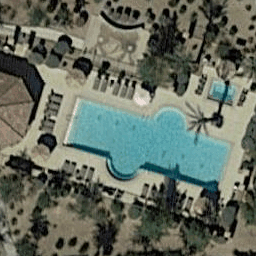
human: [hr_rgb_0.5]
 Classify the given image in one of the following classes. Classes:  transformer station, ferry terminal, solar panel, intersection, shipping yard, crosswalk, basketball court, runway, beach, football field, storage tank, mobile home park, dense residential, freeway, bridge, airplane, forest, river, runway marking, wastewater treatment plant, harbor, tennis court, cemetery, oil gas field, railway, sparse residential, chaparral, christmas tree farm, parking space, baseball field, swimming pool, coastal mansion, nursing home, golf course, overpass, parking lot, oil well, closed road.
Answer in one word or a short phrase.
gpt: swimming pool